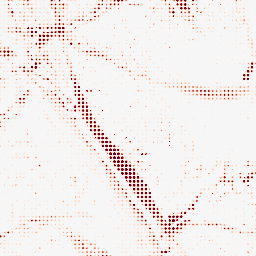
Category: morphological
Decomposition family: morphological_ellipse
Decomposition parameters: operation: opening
width: 20
height: 20
Upsampling method: sinc_blackman
Upsampling parameters: scale: 8
kernel_size: 4
Upsampling scale: 8